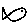
Label: fish